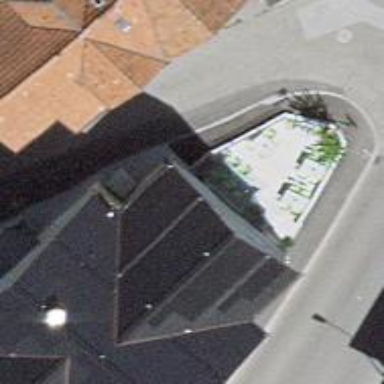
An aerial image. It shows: Restaurant.